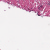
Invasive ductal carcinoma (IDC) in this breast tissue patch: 0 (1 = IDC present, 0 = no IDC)